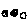
Label: moon